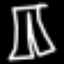
Label: pants